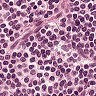
Metastatic tissue present: no